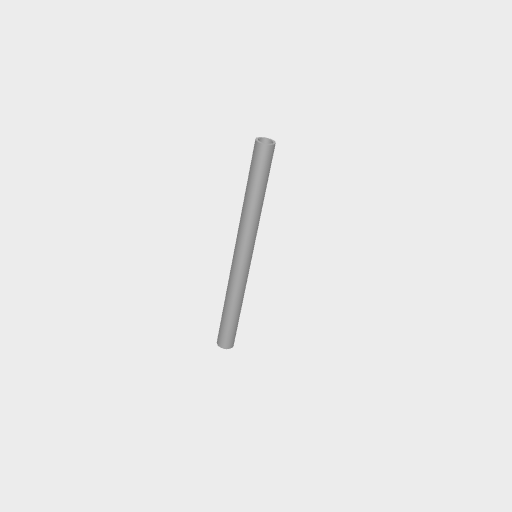
Part: AluminumTube6ID8OD100